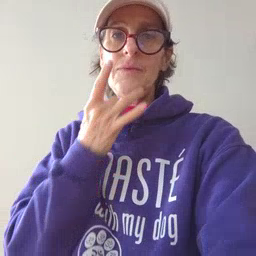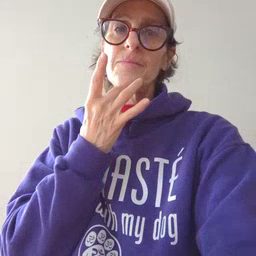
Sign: lamp